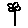
Label: flower